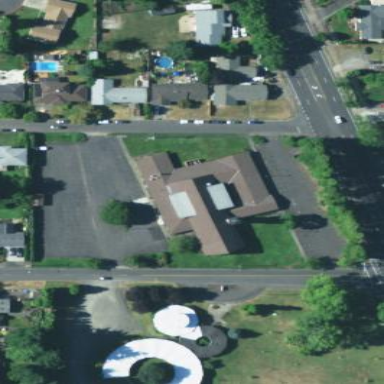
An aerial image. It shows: Beautiful church building.